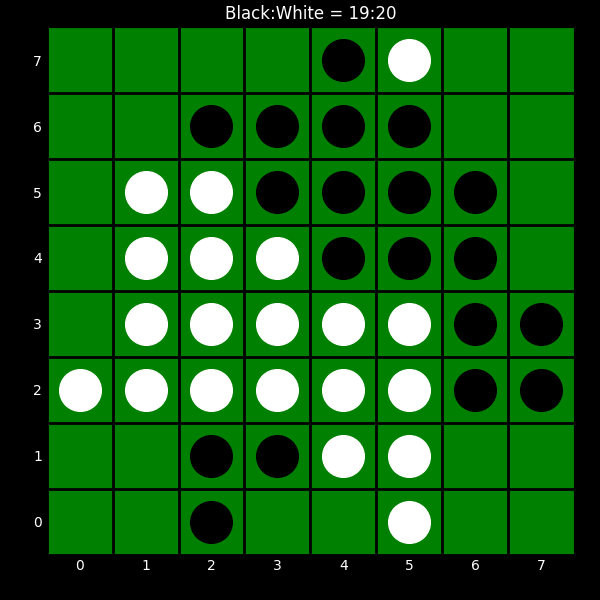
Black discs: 19
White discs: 20